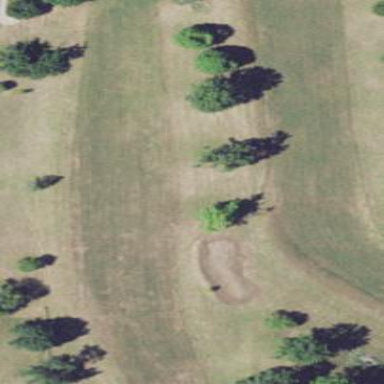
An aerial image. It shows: Golf fairway in the image.